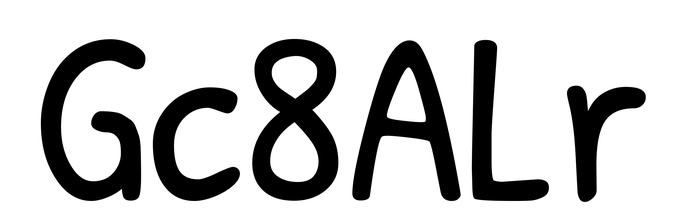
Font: PatrickHand-Regular